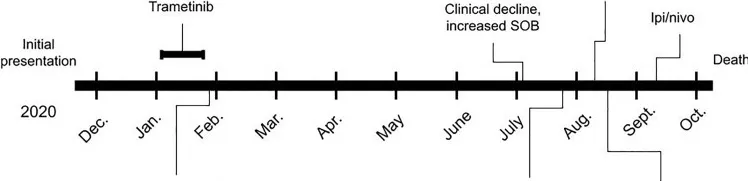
Timeline representation of the case.
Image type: chart (chart)